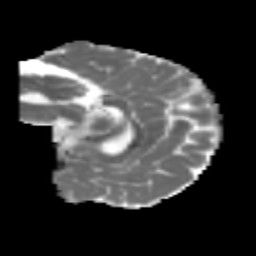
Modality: MD
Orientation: sagittal
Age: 7
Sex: male
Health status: healthy